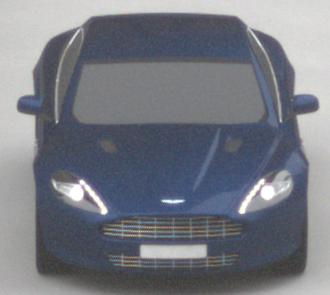
Make: Aston Martin
Model: Rapide
Detailed model: Rapide
Model produced from: 2010/03
Model produced until: 2013/07
Doors: 5
Color: blue
Road condition: dry road
Daytime: midday
Contrast: low contrast